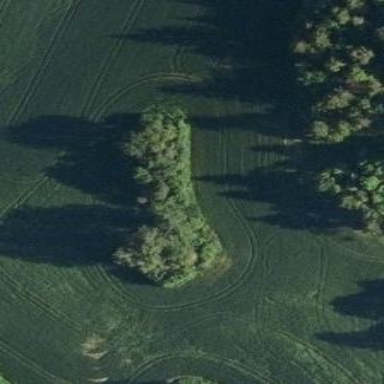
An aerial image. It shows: Beautiful woodland area.